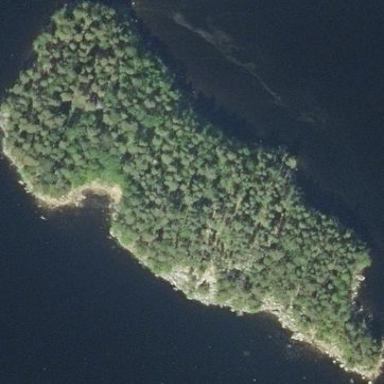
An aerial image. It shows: Islet.